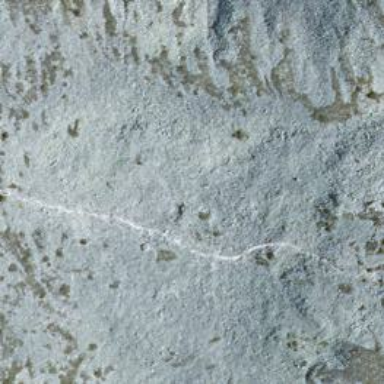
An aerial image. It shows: Path.